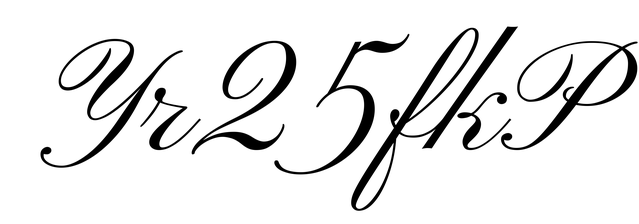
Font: PinyonScript-Regular